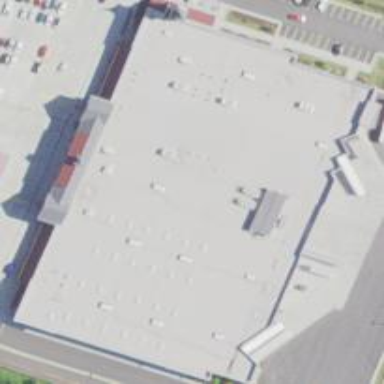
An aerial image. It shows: Supermarket building.